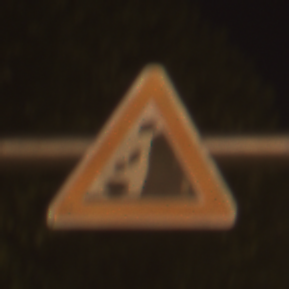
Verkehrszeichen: SteinschlagRechts
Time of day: Night
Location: Outdoor (Urban)
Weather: Clear
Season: NotSpecified
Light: Artificial